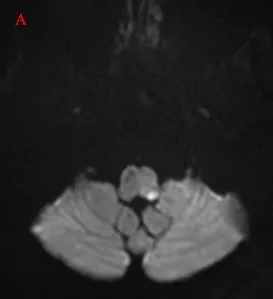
(A) MRI (diffusion-weighted imaging) on the first day after the operation showing the acute infarction of the left posterior medulla oblongata.
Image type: radiology (mri)